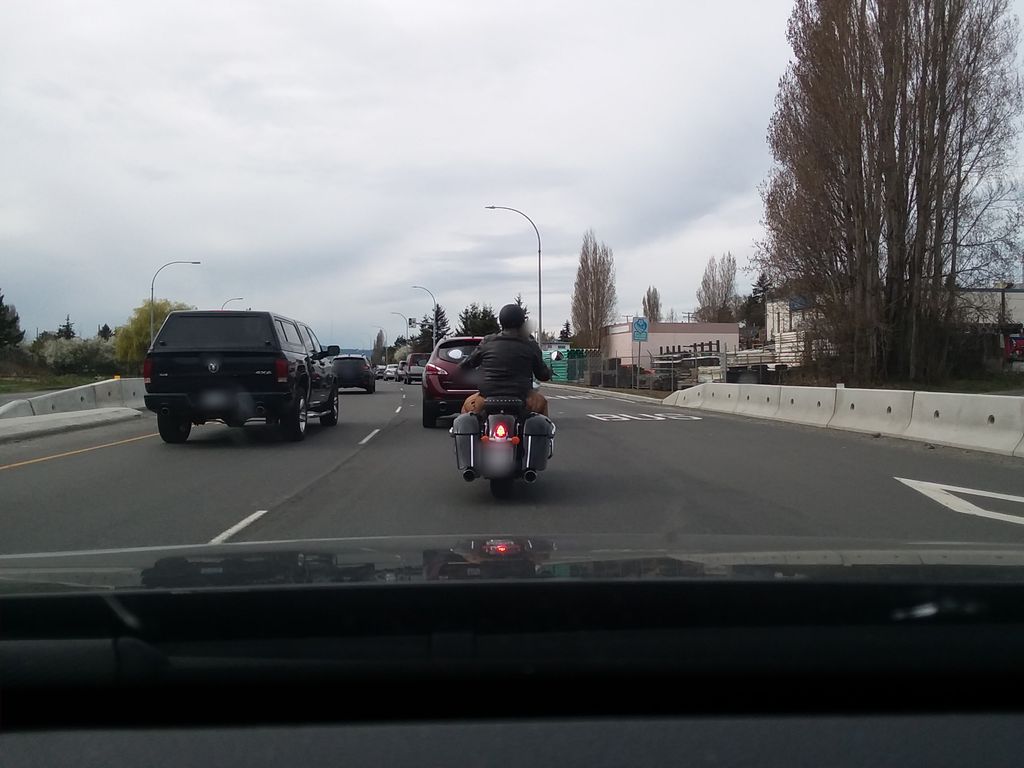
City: victoria